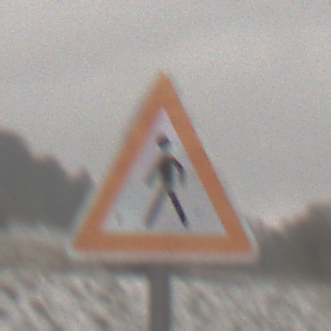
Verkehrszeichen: FussgaengerRechts
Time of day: Midday
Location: Outdoor (Nature)
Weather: Overcast
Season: Winter
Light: Natural